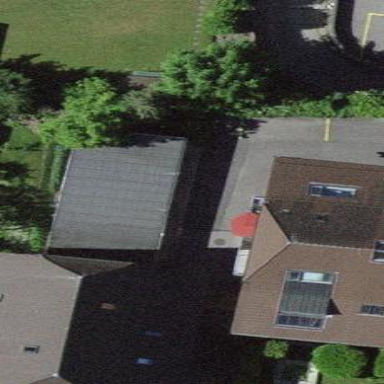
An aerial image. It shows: View of roof of building.